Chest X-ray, AP view. Patient: 66 years old, sex M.
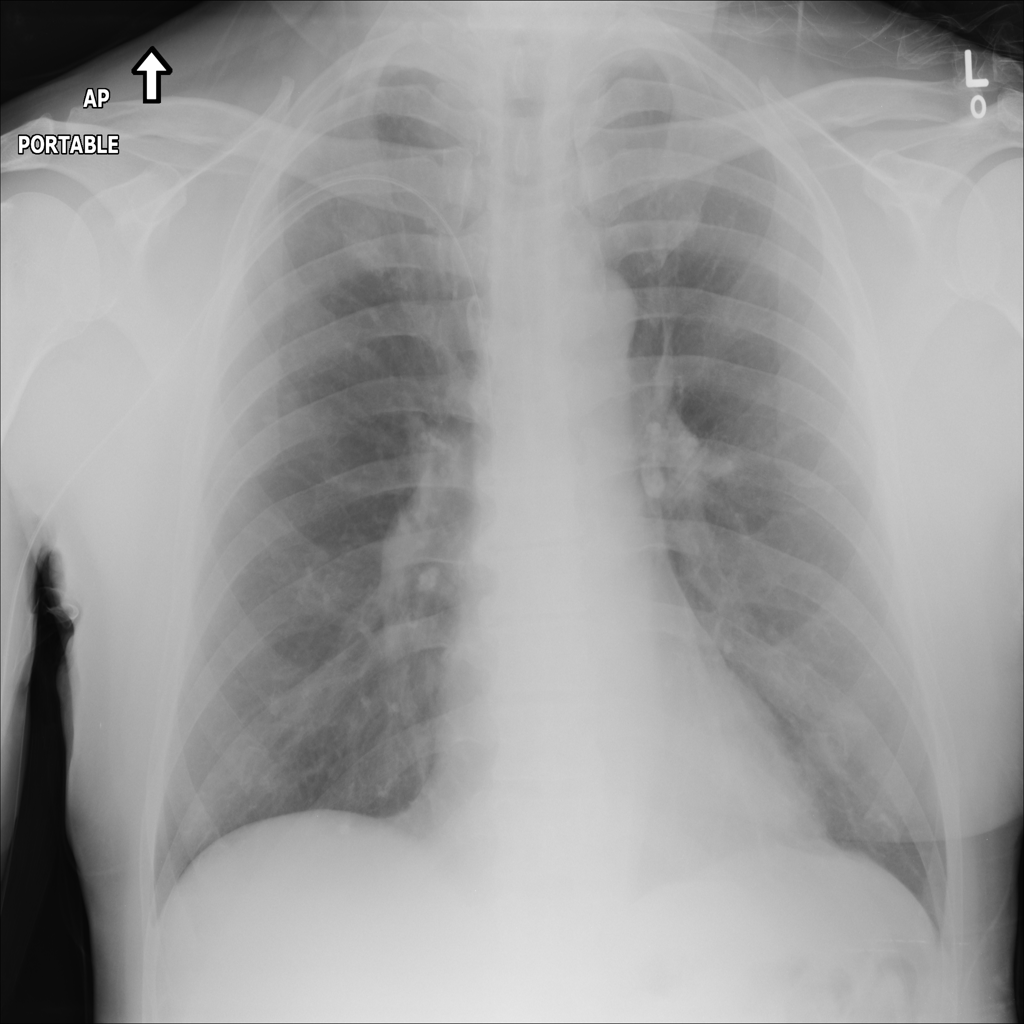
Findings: No Finding